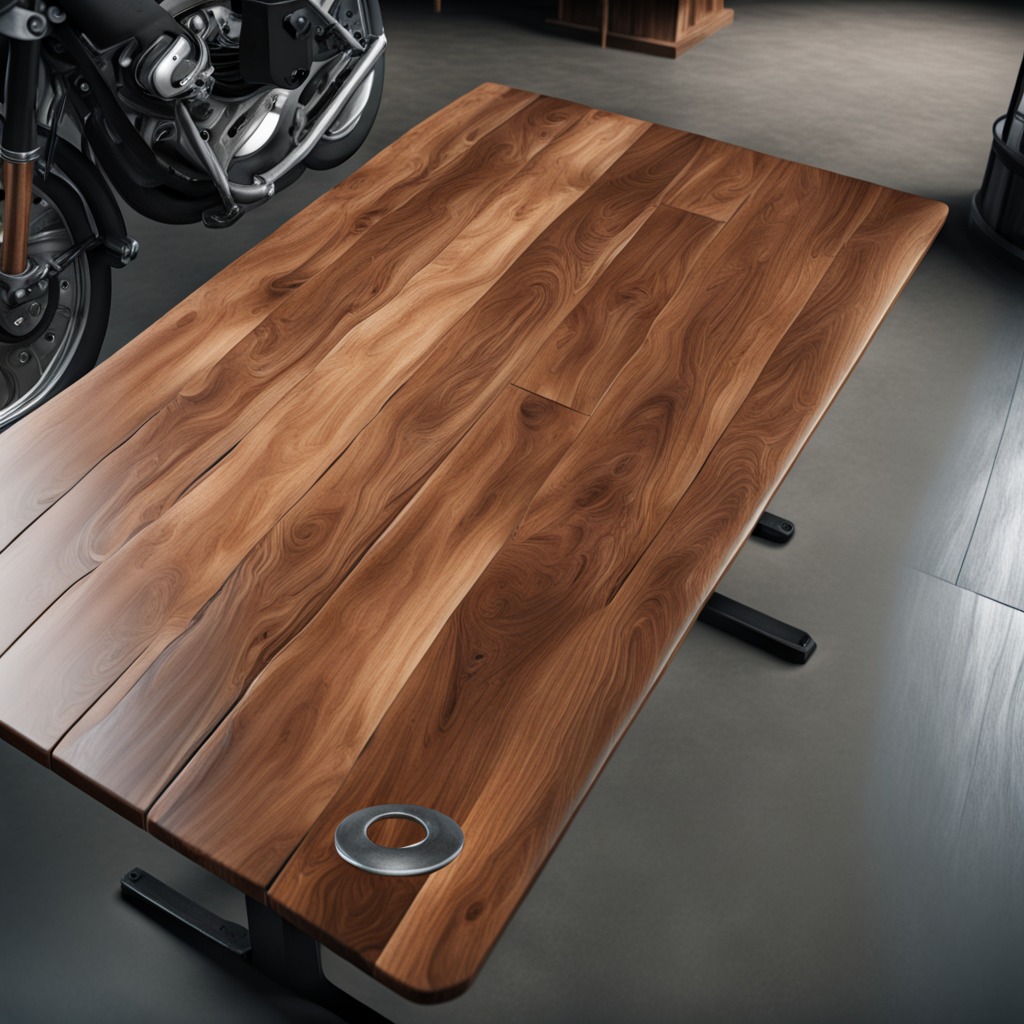
A flat metal washer lying on the wooden table in the vintage motorcycle garage.